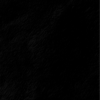
Label: not_dusty